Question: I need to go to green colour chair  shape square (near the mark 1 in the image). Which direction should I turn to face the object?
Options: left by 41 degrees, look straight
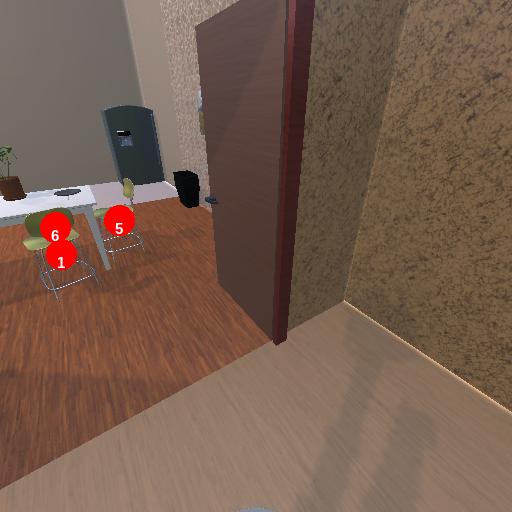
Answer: left by 41 degrees